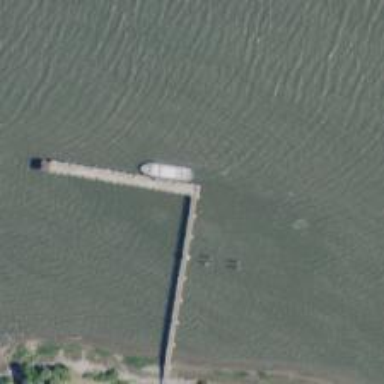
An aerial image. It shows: Pier with mooring facilities.